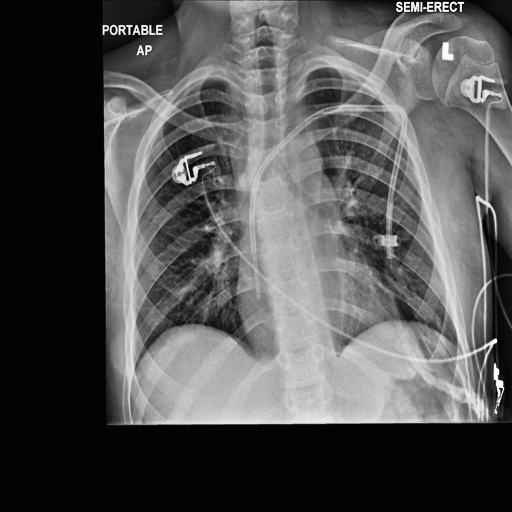
Finding: NORMAL